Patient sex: M
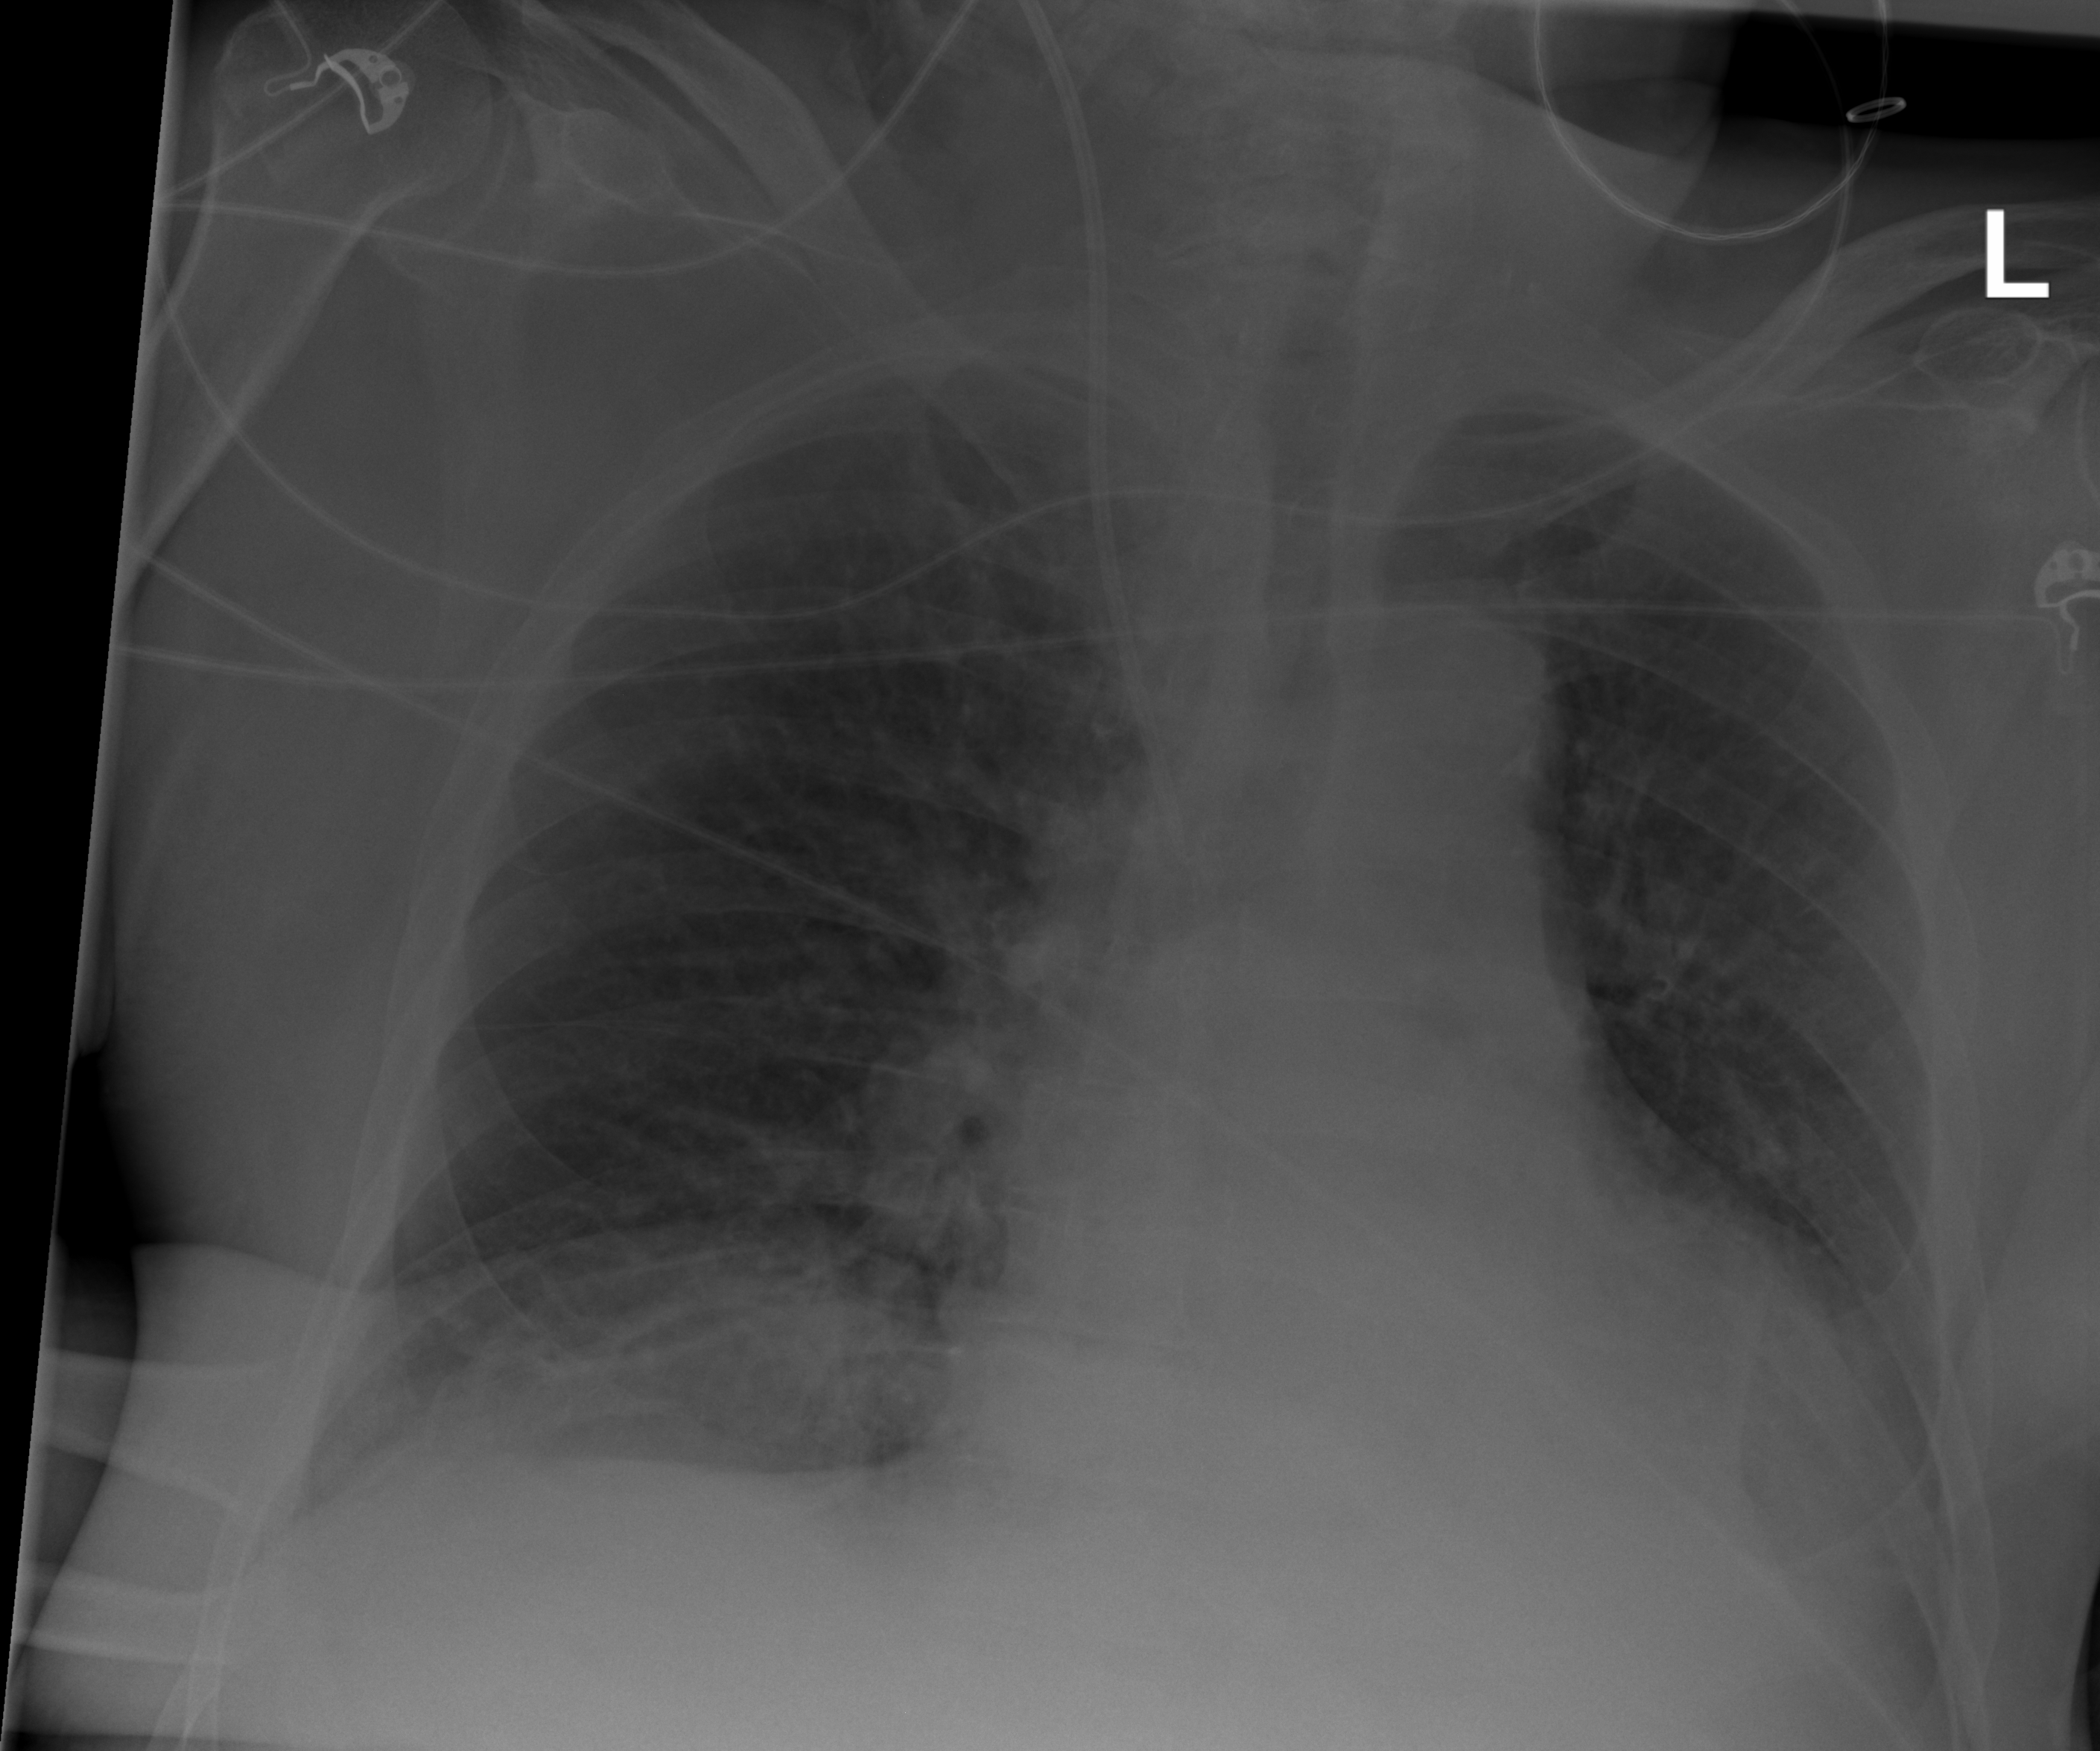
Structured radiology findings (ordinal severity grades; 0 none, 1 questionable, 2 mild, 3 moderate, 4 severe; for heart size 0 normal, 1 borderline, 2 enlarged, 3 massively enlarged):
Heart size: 2
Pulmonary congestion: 0
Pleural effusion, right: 0
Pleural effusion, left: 0
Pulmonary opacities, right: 0
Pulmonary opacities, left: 0
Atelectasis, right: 1
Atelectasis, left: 1